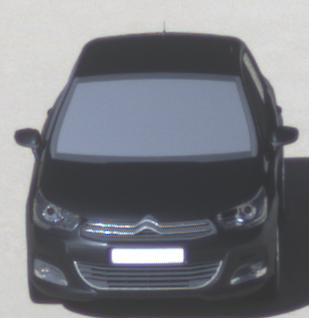
Make: Citroen
Model: C4 VTi 95
Detailed model: C4 (II)
Model produced from: 2012/08
Model produced until: 2013/06
Doors: 5
Color: black
Road condition: dry road
Daytime: morning or afternoon
Contrast: high contrast